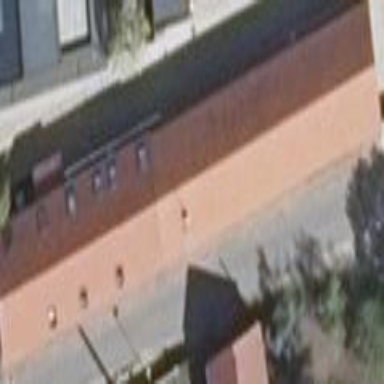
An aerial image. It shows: Flat-roofed building with red roof.